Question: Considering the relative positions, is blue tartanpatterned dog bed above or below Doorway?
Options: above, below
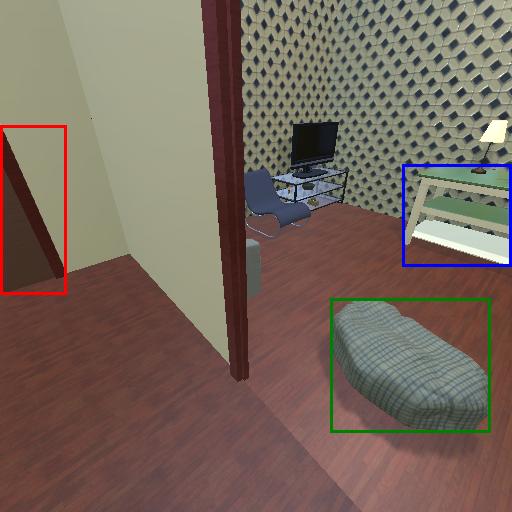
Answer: above